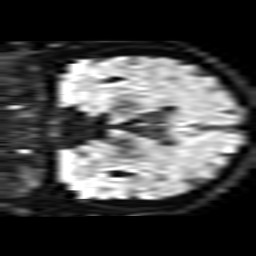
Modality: TRACE
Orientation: coronal
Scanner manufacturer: philips
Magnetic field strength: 3 T
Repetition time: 4.116 s
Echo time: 0.06134 s